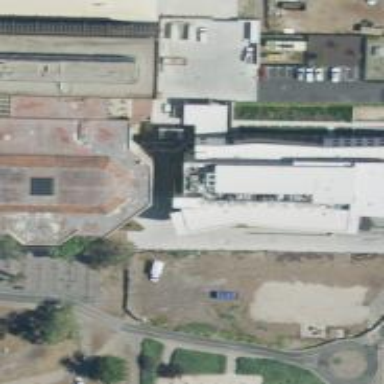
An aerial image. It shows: University building.